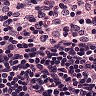
Metastatic tissue present: no